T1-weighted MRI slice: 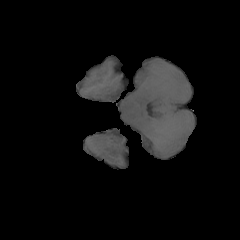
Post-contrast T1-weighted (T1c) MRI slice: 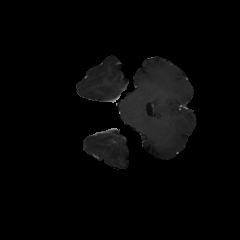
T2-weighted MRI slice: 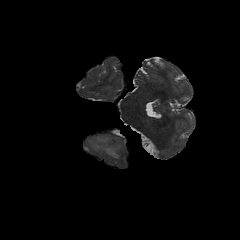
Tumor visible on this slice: yes